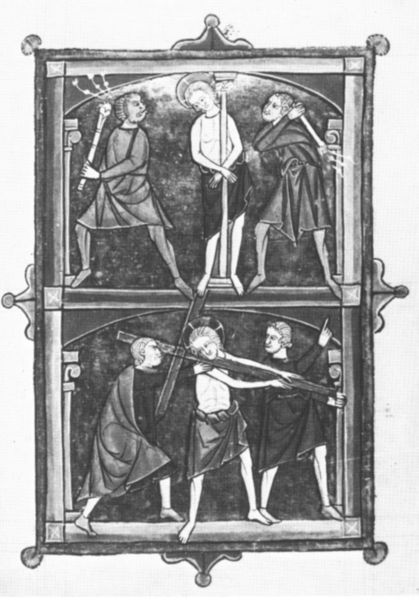
Titel: Grandisson Psalter
Institution: London, British Library
Schlagwörter: rahmen, bild, gotik, columns, hands, men, robes, white, window, black, three, picture, kreuz, arrest, peitsche, schein, heiligenschein, christus, jesus, kreuzigung, man, mittelalter, death, feet, jünger, diptichon, black and white, frame, walking, saint, torch, lichtschein, cross, glass, crucifixion, scene, fessel, arms, aufteilung, medieval, god, book, christ, buchmalerei, folter, marter, passion, judas, miniature, kreuztragung, verrat, paulus, christianity, whip, hammer, illumination, geißeln, station, martersäule, peiniger, suffering, halo, broom, torture, beating, tied, 2, 3, diptych, 1, reproduction, robs, relgion, collum, cruxifiction, scourge, kreuzmänner, cat'o nine tails, golgot, station of the cross, man], inconography, cricify, flagelation